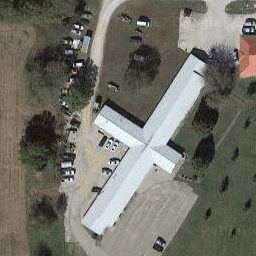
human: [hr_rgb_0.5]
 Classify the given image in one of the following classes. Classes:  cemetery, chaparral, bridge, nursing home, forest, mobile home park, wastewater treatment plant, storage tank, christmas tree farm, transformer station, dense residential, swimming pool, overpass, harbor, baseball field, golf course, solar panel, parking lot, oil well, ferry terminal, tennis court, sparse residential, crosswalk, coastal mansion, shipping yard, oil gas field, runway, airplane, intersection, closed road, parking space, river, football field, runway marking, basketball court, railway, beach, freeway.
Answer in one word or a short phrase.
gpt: nursing home